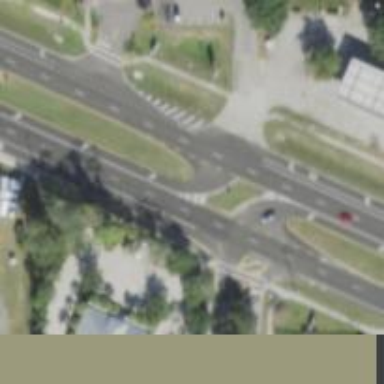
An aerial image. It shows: Asphalt road with primary link designation.